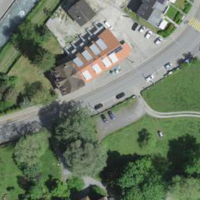
EUNIS habitat code: 54
Species observed at this site:
Vicia sepium
Lysimachia nummularia
Erigeron canadensis
Hedera helix
Aegopodium podagraria